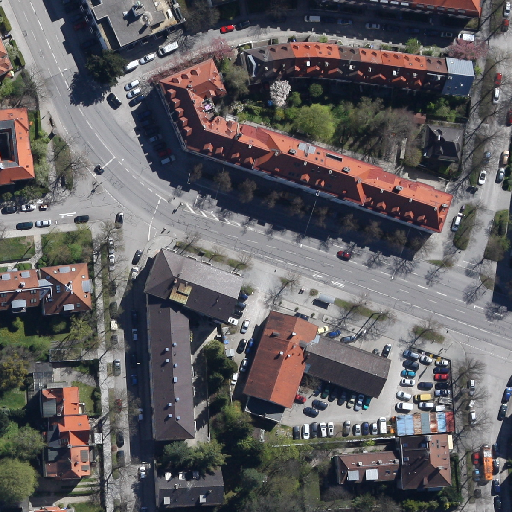
Referring expression: sidewalk